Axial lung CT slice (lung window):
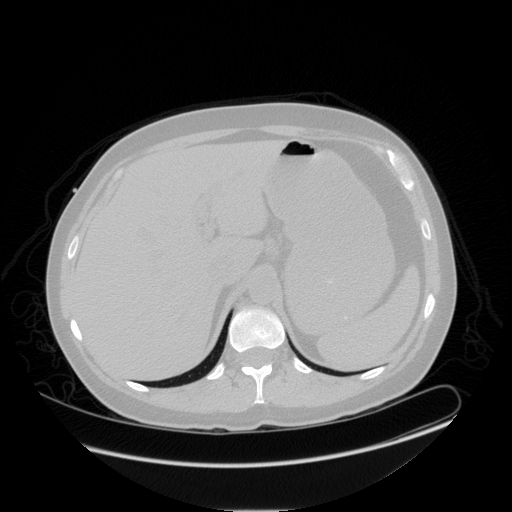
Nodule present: no